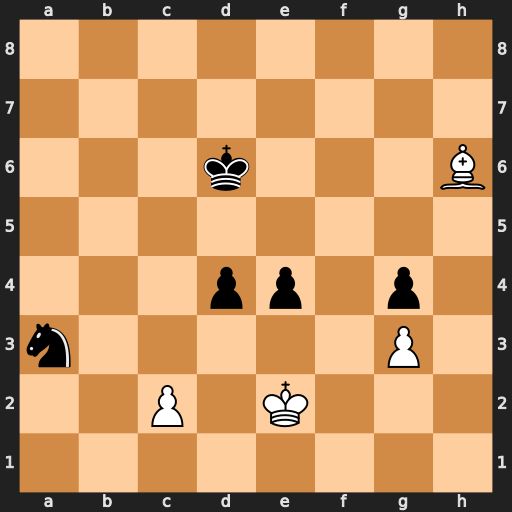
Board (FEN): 8/8/3k3B/8/3pp1p1/n5P1/2P1K3/8
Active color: w
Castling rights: -
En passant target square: -
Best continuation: Bf8+ Kd5 Bxa3